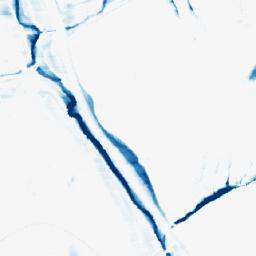
Category: morphological
Decomposition family: morphological_rect
Decomposition parameters: operation: closing
width: 20
height: 3
Upsampling method: area
Upsampling parameters: scale: 2
Upsampling scale: 2